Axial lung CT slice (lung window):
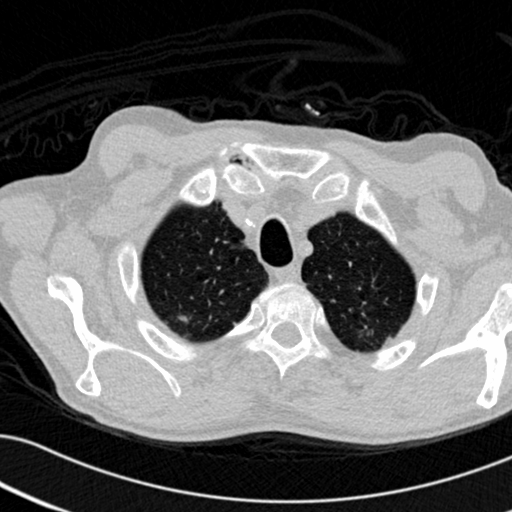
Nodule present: no